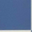
Piece: xx